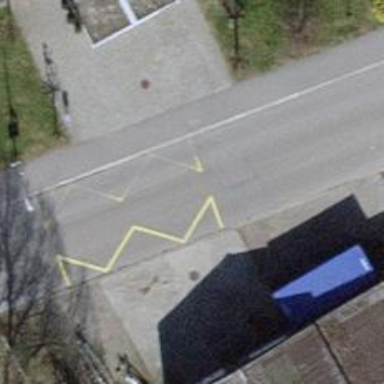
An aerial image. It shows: Public transport stop position.